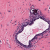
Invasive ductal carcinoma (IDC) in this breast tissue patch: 0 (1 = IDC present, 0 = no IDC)